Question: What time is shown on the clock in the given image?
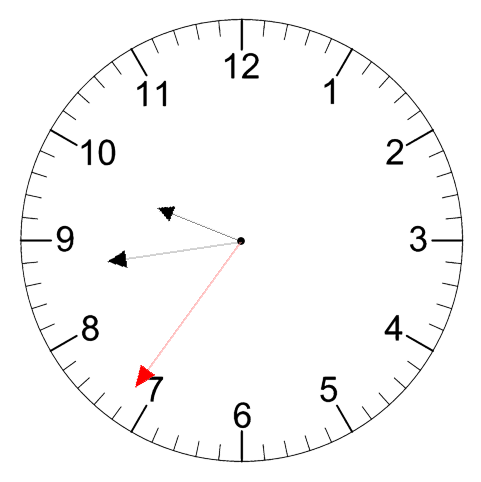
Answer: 09:43:36